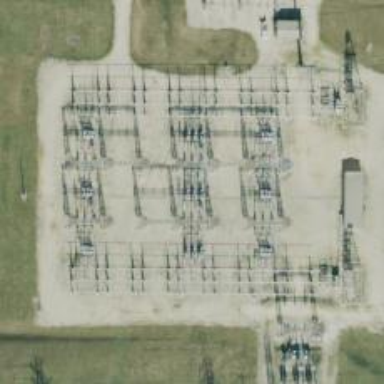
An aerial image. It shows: Switch used for power control.